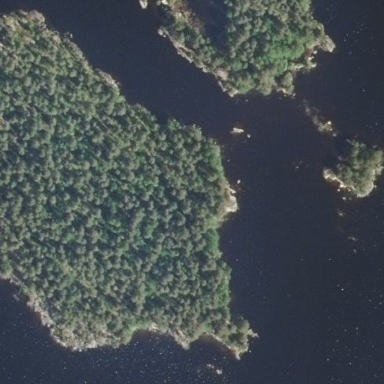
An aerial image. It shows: Islet surrounded by woodland.